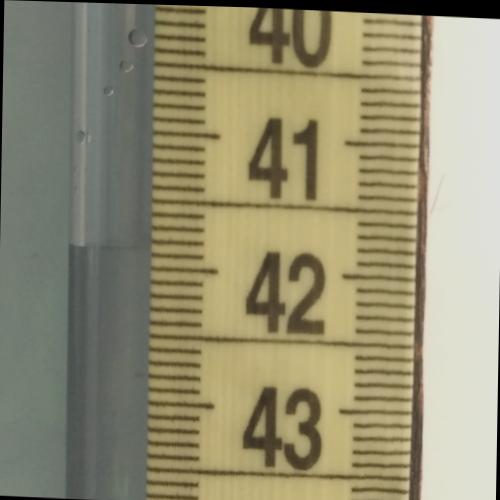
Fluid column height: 41.9 cm